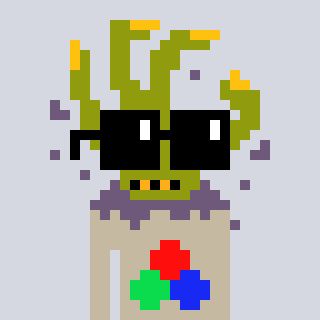
a pixel art character with square black sunglasses, a zombie-hand-shaped head and a bege-colored body on a cool background